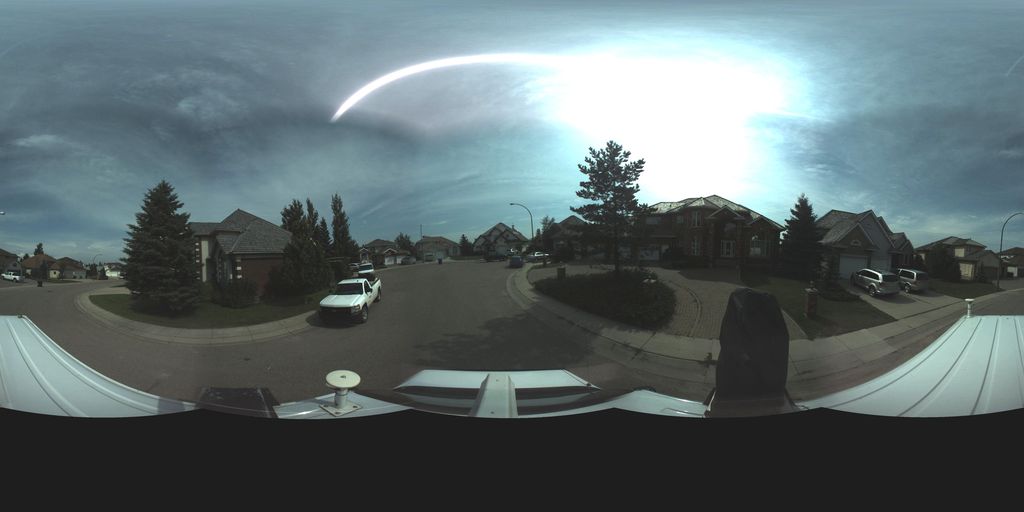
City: saskatoon